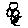
Label: flower